Question: I have a user resizable view created programmatically using the files downloaded from git <URL>I have added a label over this view and I need the label to be at the center of the resizable view always . How can i adjust size and location of the label according to the resizable view?

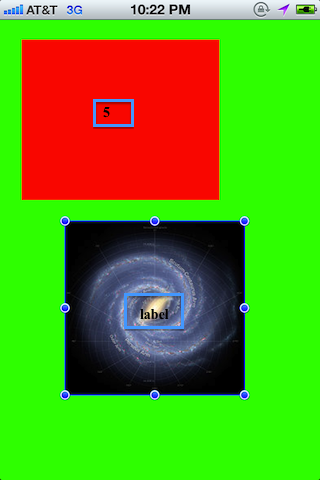
Answer: This is a job for autolayout. Should be easily solved using
'''
-(NSArray *)centerInView:(UIView*)superview;
'''
or
'''
-(NSLayoutConstraint *)centerInContainerOnAxis:(NSLayoutAttribute)axis;
'''
in the excellent autolayout category found here:
<URL>
Examples:
'''
[self.imageLabel centerInView:self.imageView];
[self.imageLabel centerInContainerOnAxis:NSLayoutAttributeCenterY];
'''